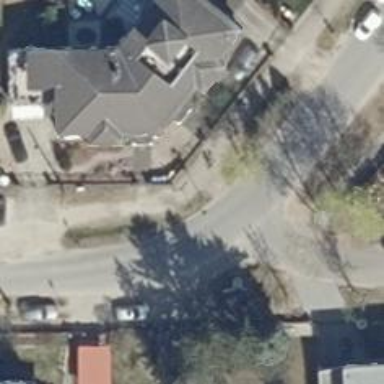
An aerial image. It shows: Smooth asphalt road in residential area.